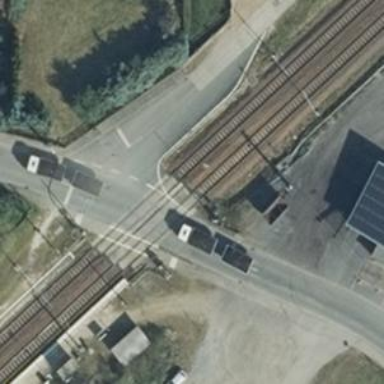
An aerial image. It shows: Level crossing along the railway.